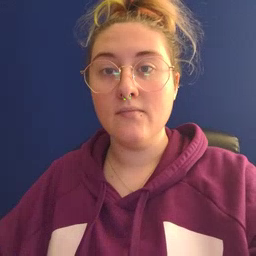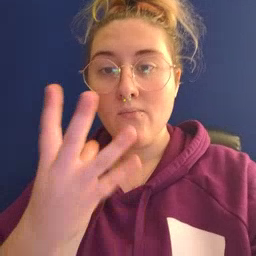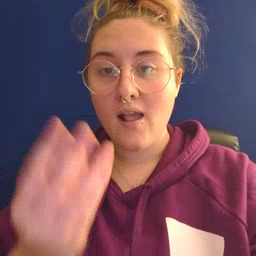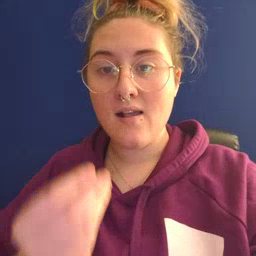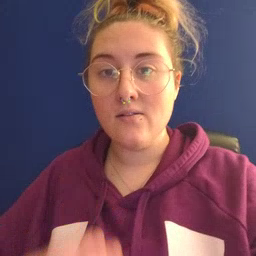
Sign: wet